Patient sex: F
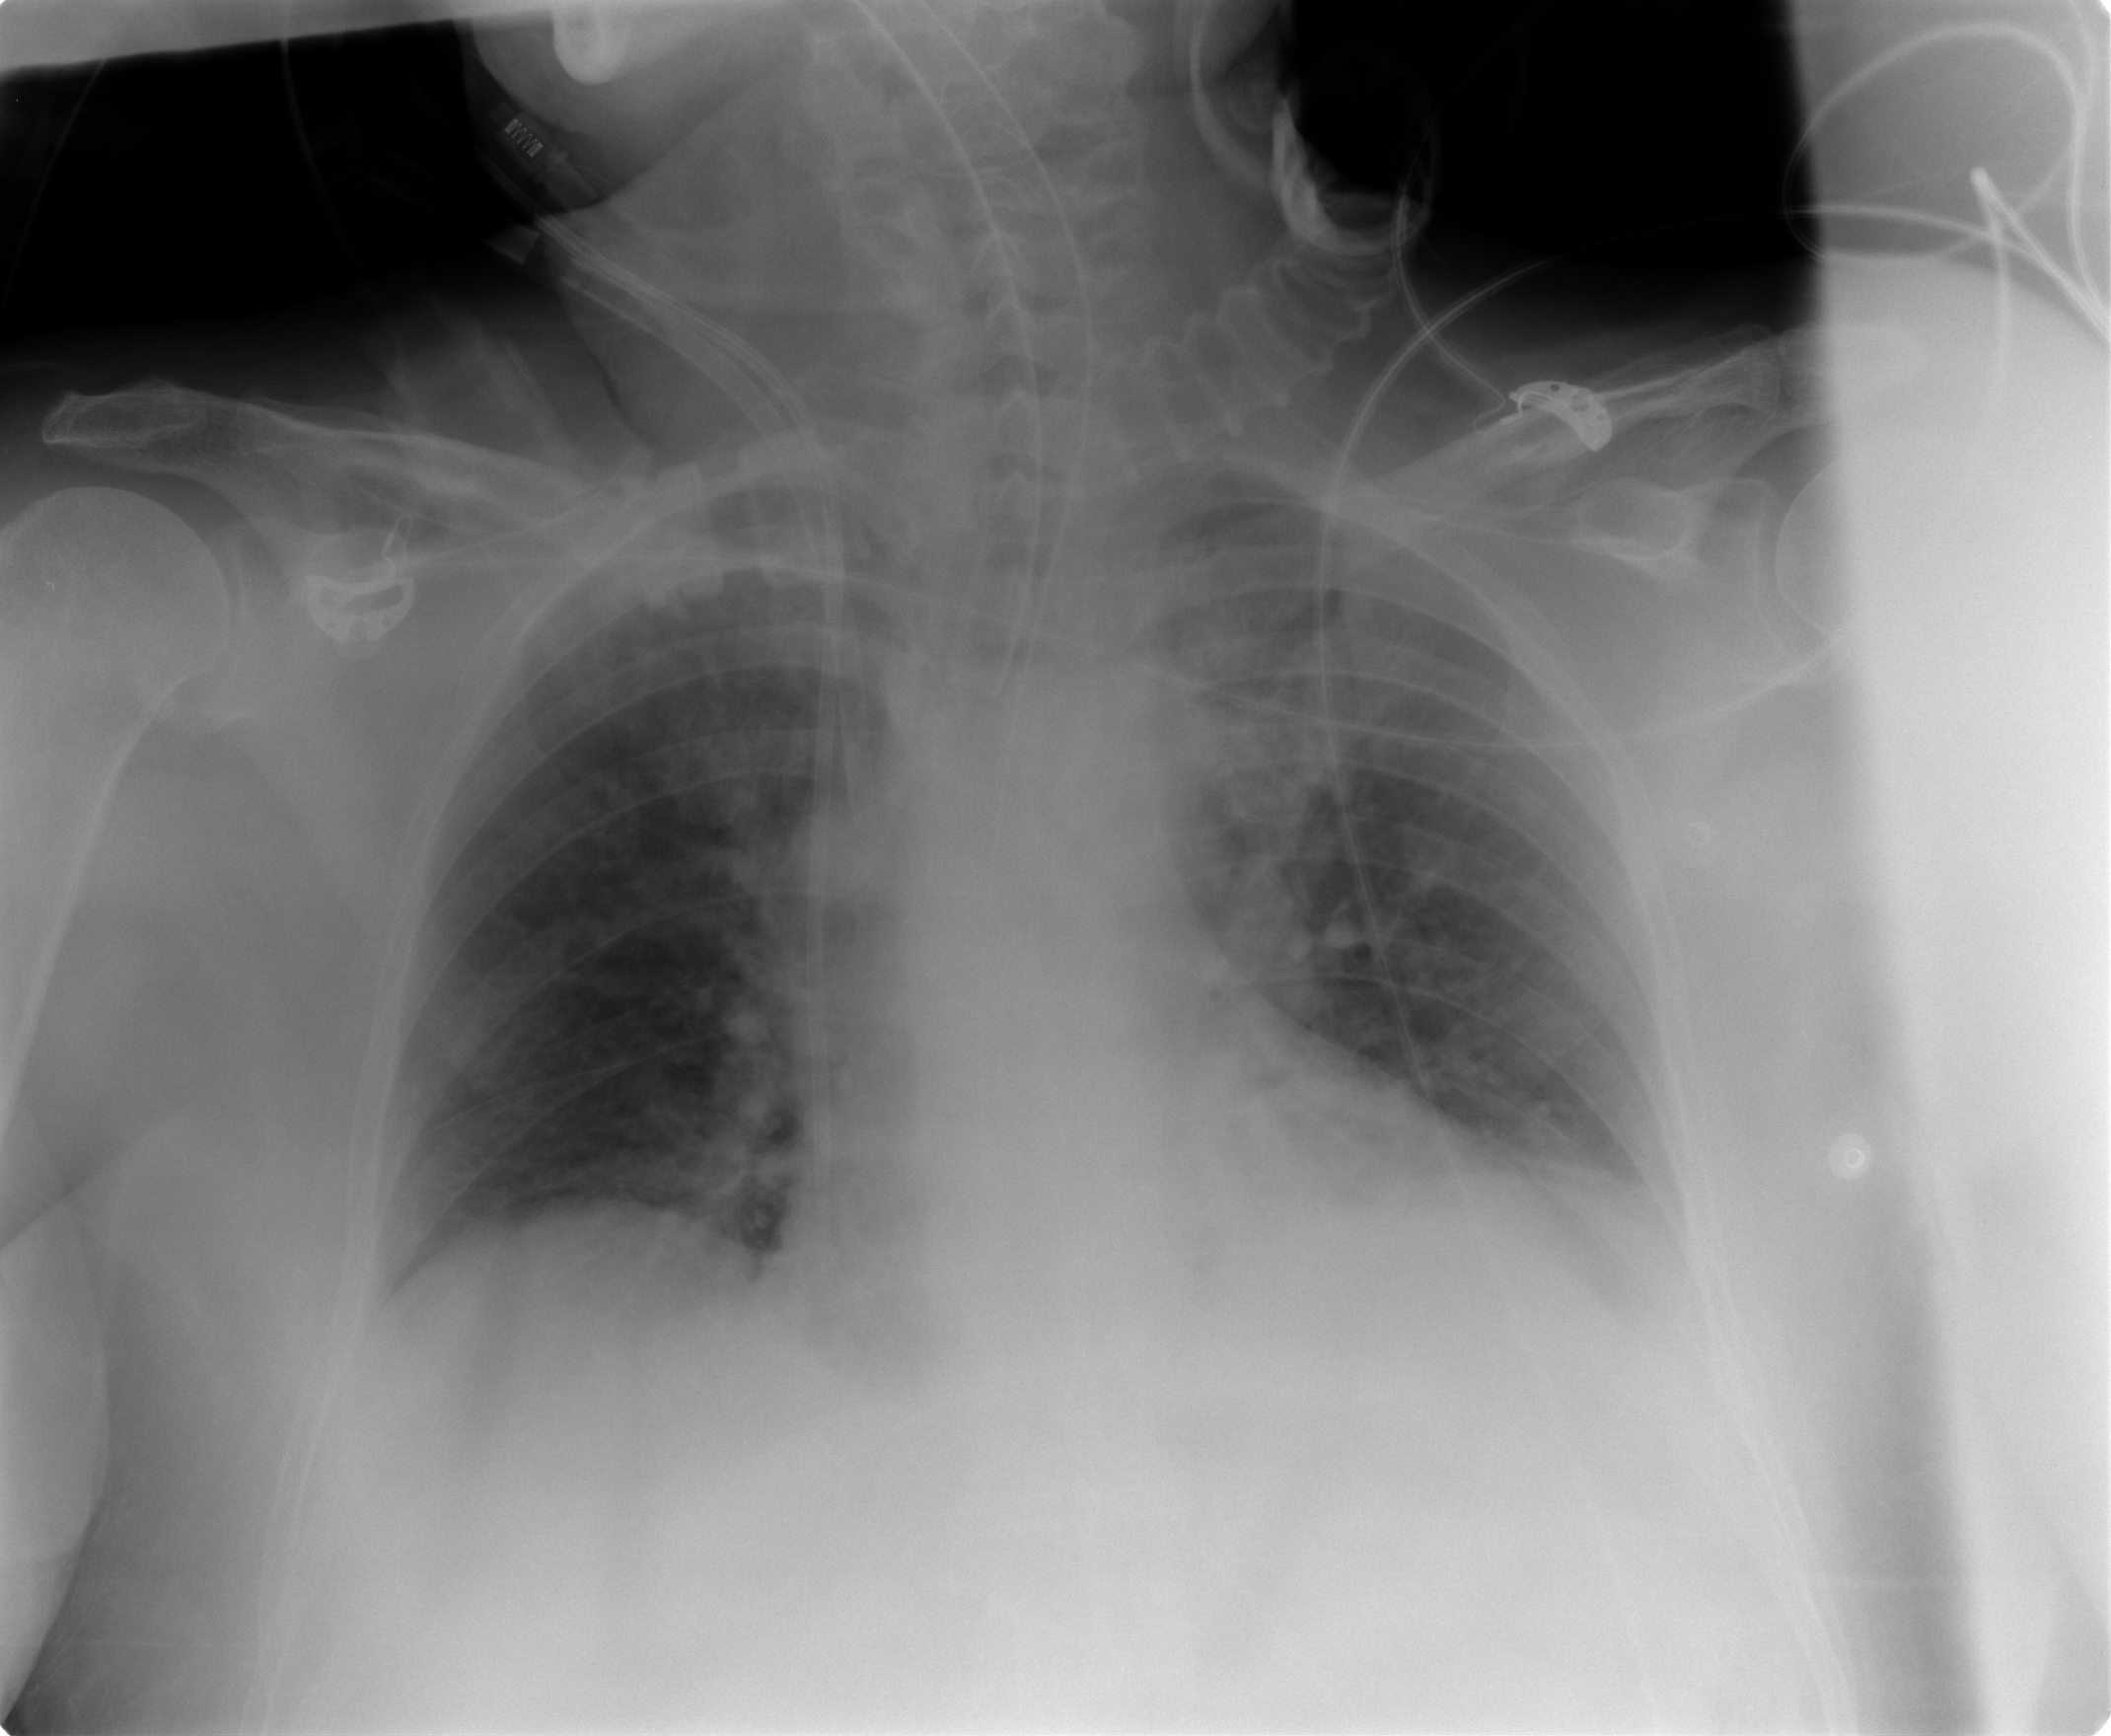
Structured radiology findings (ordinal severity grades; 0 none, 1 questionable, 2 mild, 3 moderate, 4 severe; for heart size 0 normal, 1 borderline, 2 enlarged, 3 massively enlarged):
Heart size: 2
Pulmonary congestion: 2
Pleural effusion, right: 0
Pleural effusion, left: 2
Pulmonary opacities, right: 0
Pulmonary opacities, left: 0
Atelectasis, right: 0
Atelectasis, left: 2